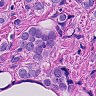
Metastatic tissue present: yes